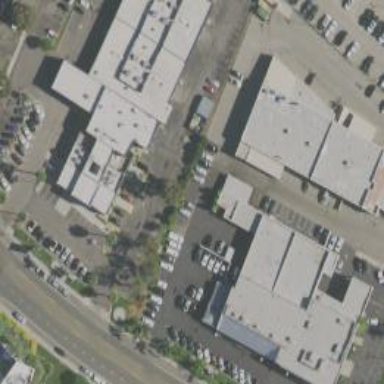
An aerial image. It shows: Commercial building used for car-related activities.